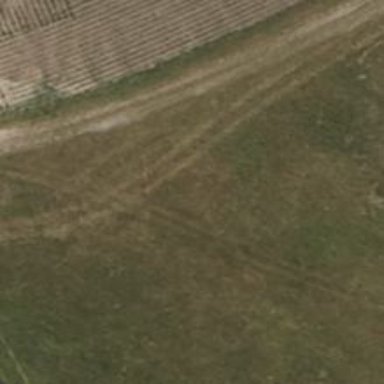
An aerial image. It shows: Grass track with Grade 4 tracktype.